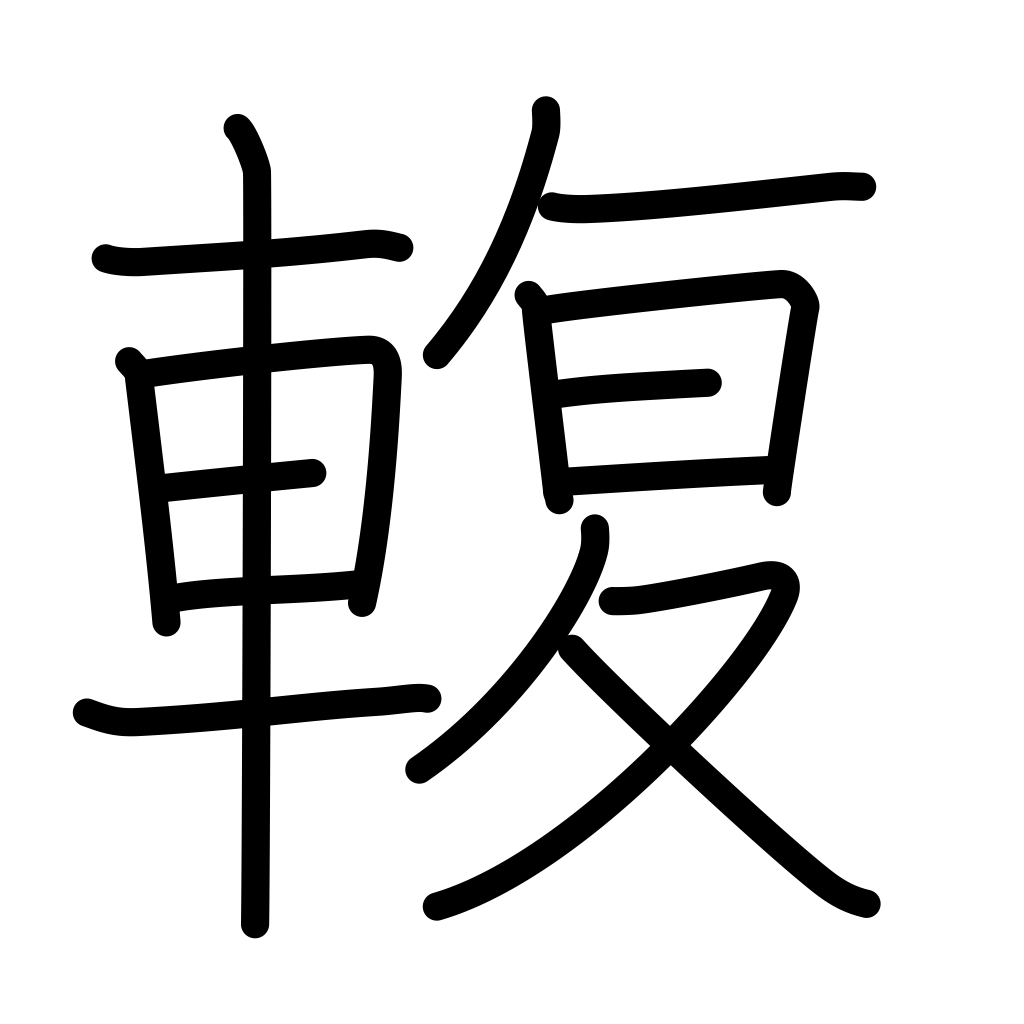
Meaning: connection between axle and carriage